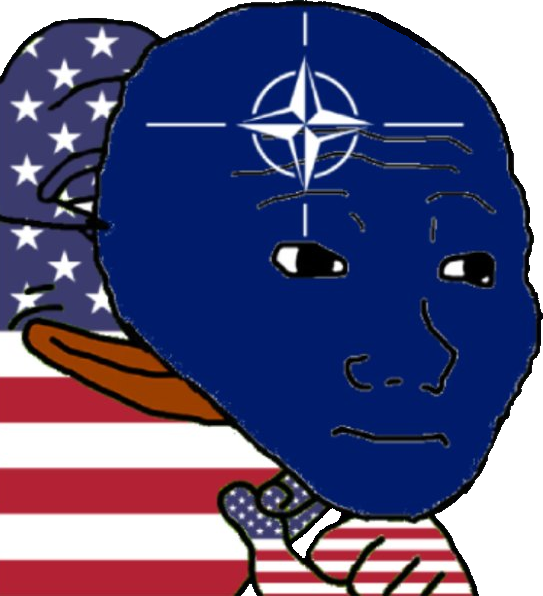
Label: 5_Pepe